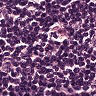
Metastatic tissue present: no